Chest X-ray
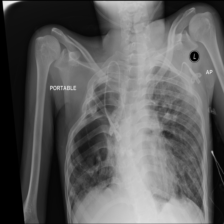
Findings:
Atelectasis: negative
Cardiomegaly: negative
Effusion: negative
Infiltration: negative
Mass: negative
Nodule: negative
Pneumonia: negative
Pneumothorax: negative
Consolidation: negative
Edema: negative
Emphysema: negative
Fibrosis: negative
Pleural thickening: negative
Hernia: negative